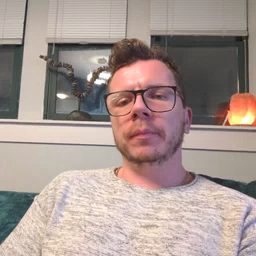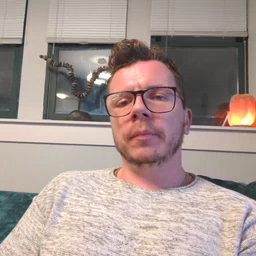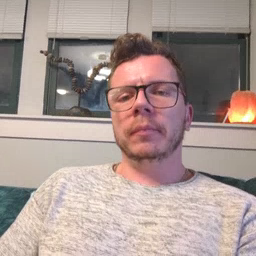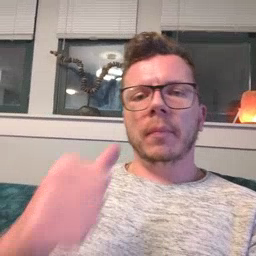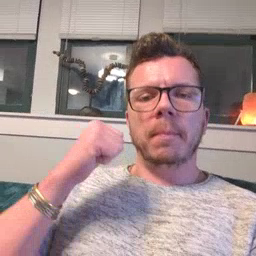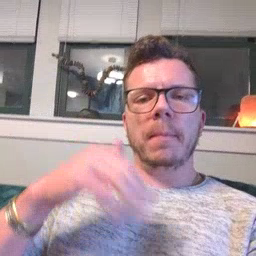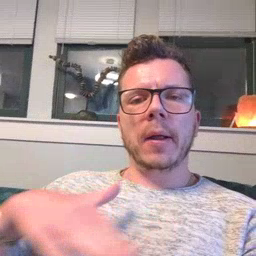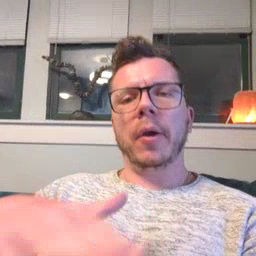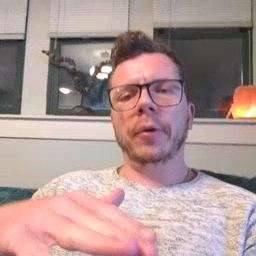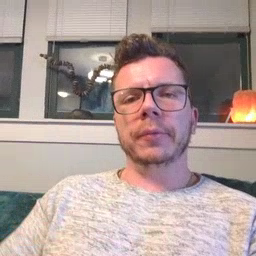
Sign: backyard